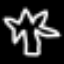
Label: palm tree